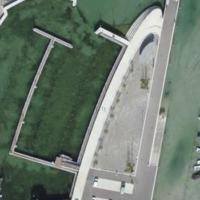
EUNIS habitat code: 14
Species observed at this site:
Corvus corone
Bucephala clangula
Larus cachinnans
Spinus spinus
Cygnus columbianus
Larus michahellis
Cygnus olor
Ardea alba
Erithacus rubecula
Phoenicurus ochruros
Anas acuta
Mergus serrator
Cyanistes caeruleus
Riparia riparia
Sturnus vulgaris
Chloris chloris
Larus canus
Corvus frugilegus
Passer domesticus
Mareca penelope
Passer montanus
Calidris alpina
Turdus merula
Circus aeruginosus
Spatula clypeata
Mareca strepera
Hirundo rustica
Milvus migrans
Milvus milvus
Sterna hirundo
Mergus merganser
Coccothraustes coccothraustes
Motacilla alba
Delichon urbicum
Tachybaptus ruficollis
Numenius arquata
Podiceps grisegena
Podiceps cristatus
Fulica atra
Anas crecca
Podiceps auritus
Anser serrirostris
Anthus spinoletta
Podiceps nigricollis
Turdus viscivorus
Buteo buteo
Chroicocephalus ridibundus
Muscicapa striata
Gallinula chloropus
Pica pica
Picus viridis
Motacilla cinerea
Anas platyrhynchos
Alopochen aegyptiaca
Lanius excubitor
Aythya ferina
Streptopelia decaocto
Aythya fuligula
Fringilla coelebs
Carduelis carduelis
Chlidonias niger
Columba palumbus
Phalacrocorax carbo
Mergellus albellus
Parus major
Anser anser
Ciconia ciconia
Ichthyaetus melanocephalus
Accipiter nisus